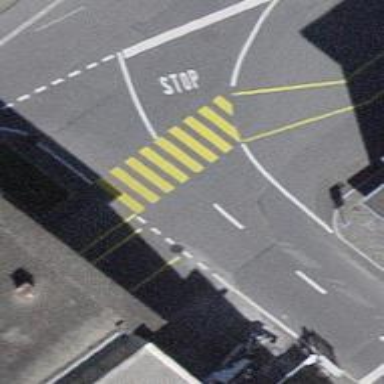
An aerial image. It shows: Marked crossing on the road.